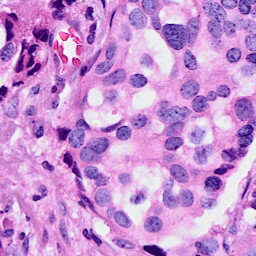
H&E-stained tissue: Breast